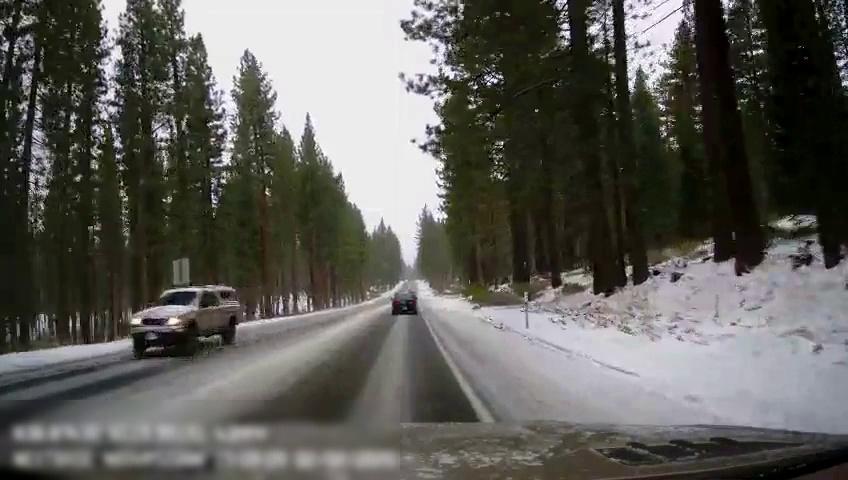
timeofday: Day
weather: Snowy
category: Drivable Space
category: Vehicles | SUV
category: Vehicles | Car
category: Lanes | Current Lane